Question: I have this kind of tab delimited textfile

which i need to format to .CSV and Iam reading it like that
'''
public static void ReadDelimitedFile(string docPath)
{
using (var writer = File.CreateText(@"outputFile.csv"))
{
using (var file = new StreamReader(docPath))
{
string line;
while ((line = file.ReadLine()) != null)
{
if (!string.IsNullOrEmpty(line))
{
var delimiters = new char[] { ' ' };
var segments = line.Split(delimiters, StringSplitOptions.RemoveEmptyEntries);
foreach (var segment in segments)
{
writer.Write(segment+";");
}
writer.WriteLine();
}
}
}
}
}
'''
I tried to use static method
'''
if (!string.IsNullOrEmpty(line))
'''
but it does not ignore the NUL lines, how can i get rid of them ? What that symbol even mean ?
Thank you
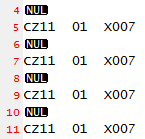
Answer: I would change it to something like:
'''
if (!string.IsNullOrEmpty(line) && line.First() != 0x00)
'''